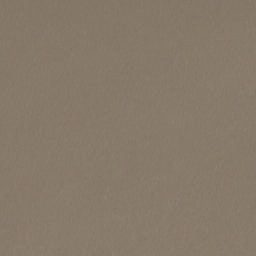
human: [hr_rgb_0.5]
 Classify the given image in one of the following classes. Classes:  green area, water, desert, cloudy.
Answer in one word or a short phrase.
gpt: cloudy